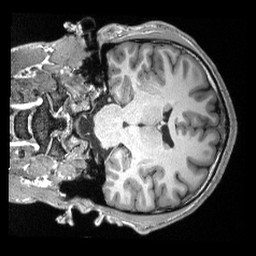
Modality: T1w
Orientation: coronal
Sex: male
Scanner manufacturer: siemens
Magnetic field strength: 3 T
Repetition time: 2.3 s
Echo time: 0.00308 s